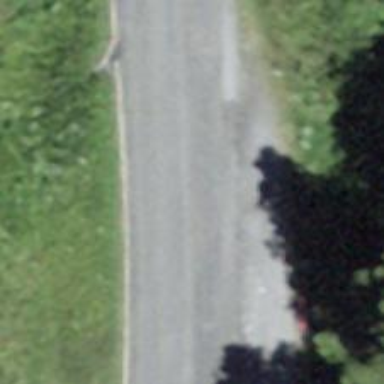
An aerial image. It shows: Tertiary road with asphalt surface.